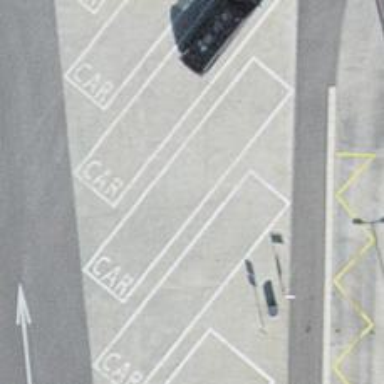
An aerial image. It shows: Parking space specifically designated for buses.